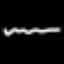
Label: squiggle